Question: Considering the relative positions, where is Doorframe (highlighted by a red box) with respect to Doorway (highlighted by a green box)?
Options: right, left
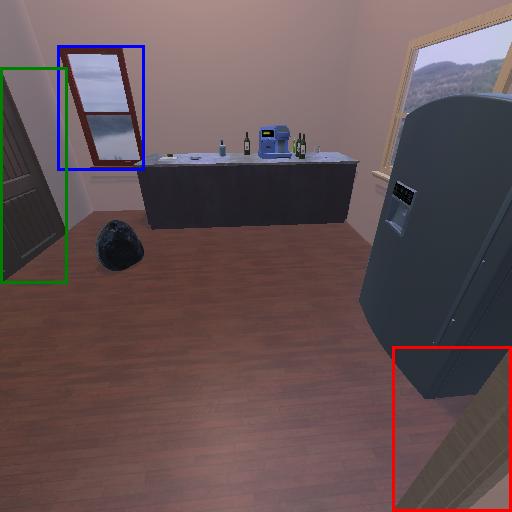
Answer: right